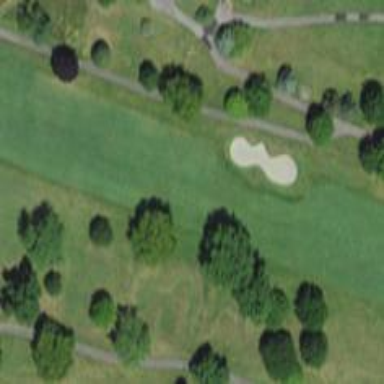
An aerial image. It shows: Scenic golf fairway.